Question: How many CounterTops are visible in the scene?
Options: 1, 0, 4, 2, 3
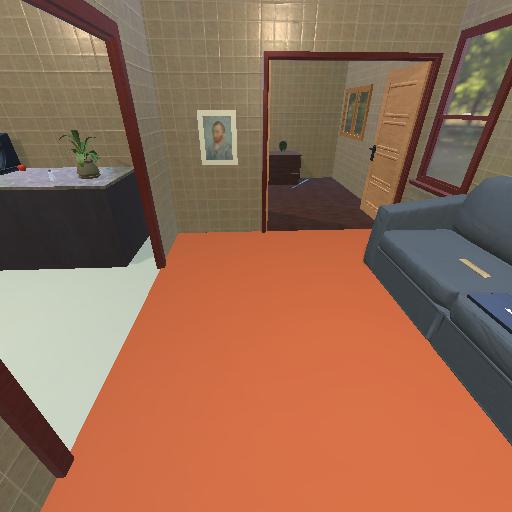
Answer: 1